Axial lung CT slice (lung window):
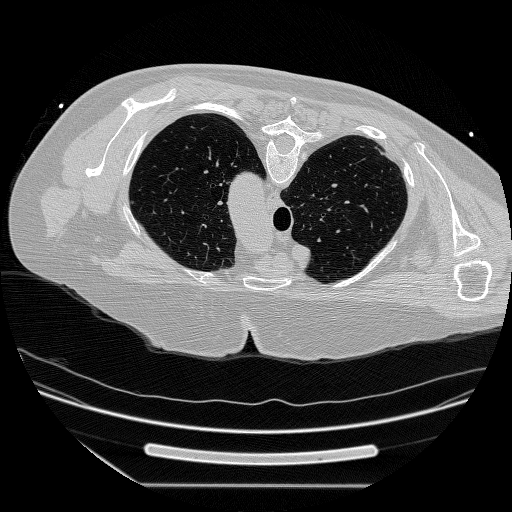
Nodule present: no